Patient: sex M, age 81
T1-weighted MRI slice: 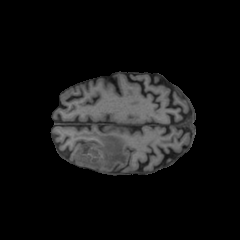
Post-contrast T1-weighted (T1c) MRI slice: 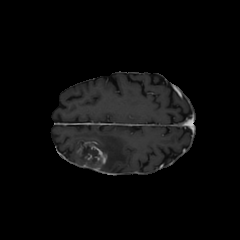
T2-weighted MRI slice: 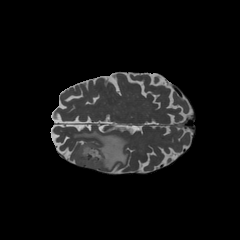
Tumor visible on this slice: yes
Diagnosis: Glioblastoma, IDH-wildtype
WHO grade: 4